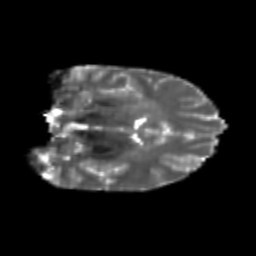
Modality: T2w
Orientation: coronal
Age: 22
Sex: male
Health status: healthy
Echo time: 0.074 s